Field crop: maize
Growth stage: 2
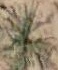
Species: salsola